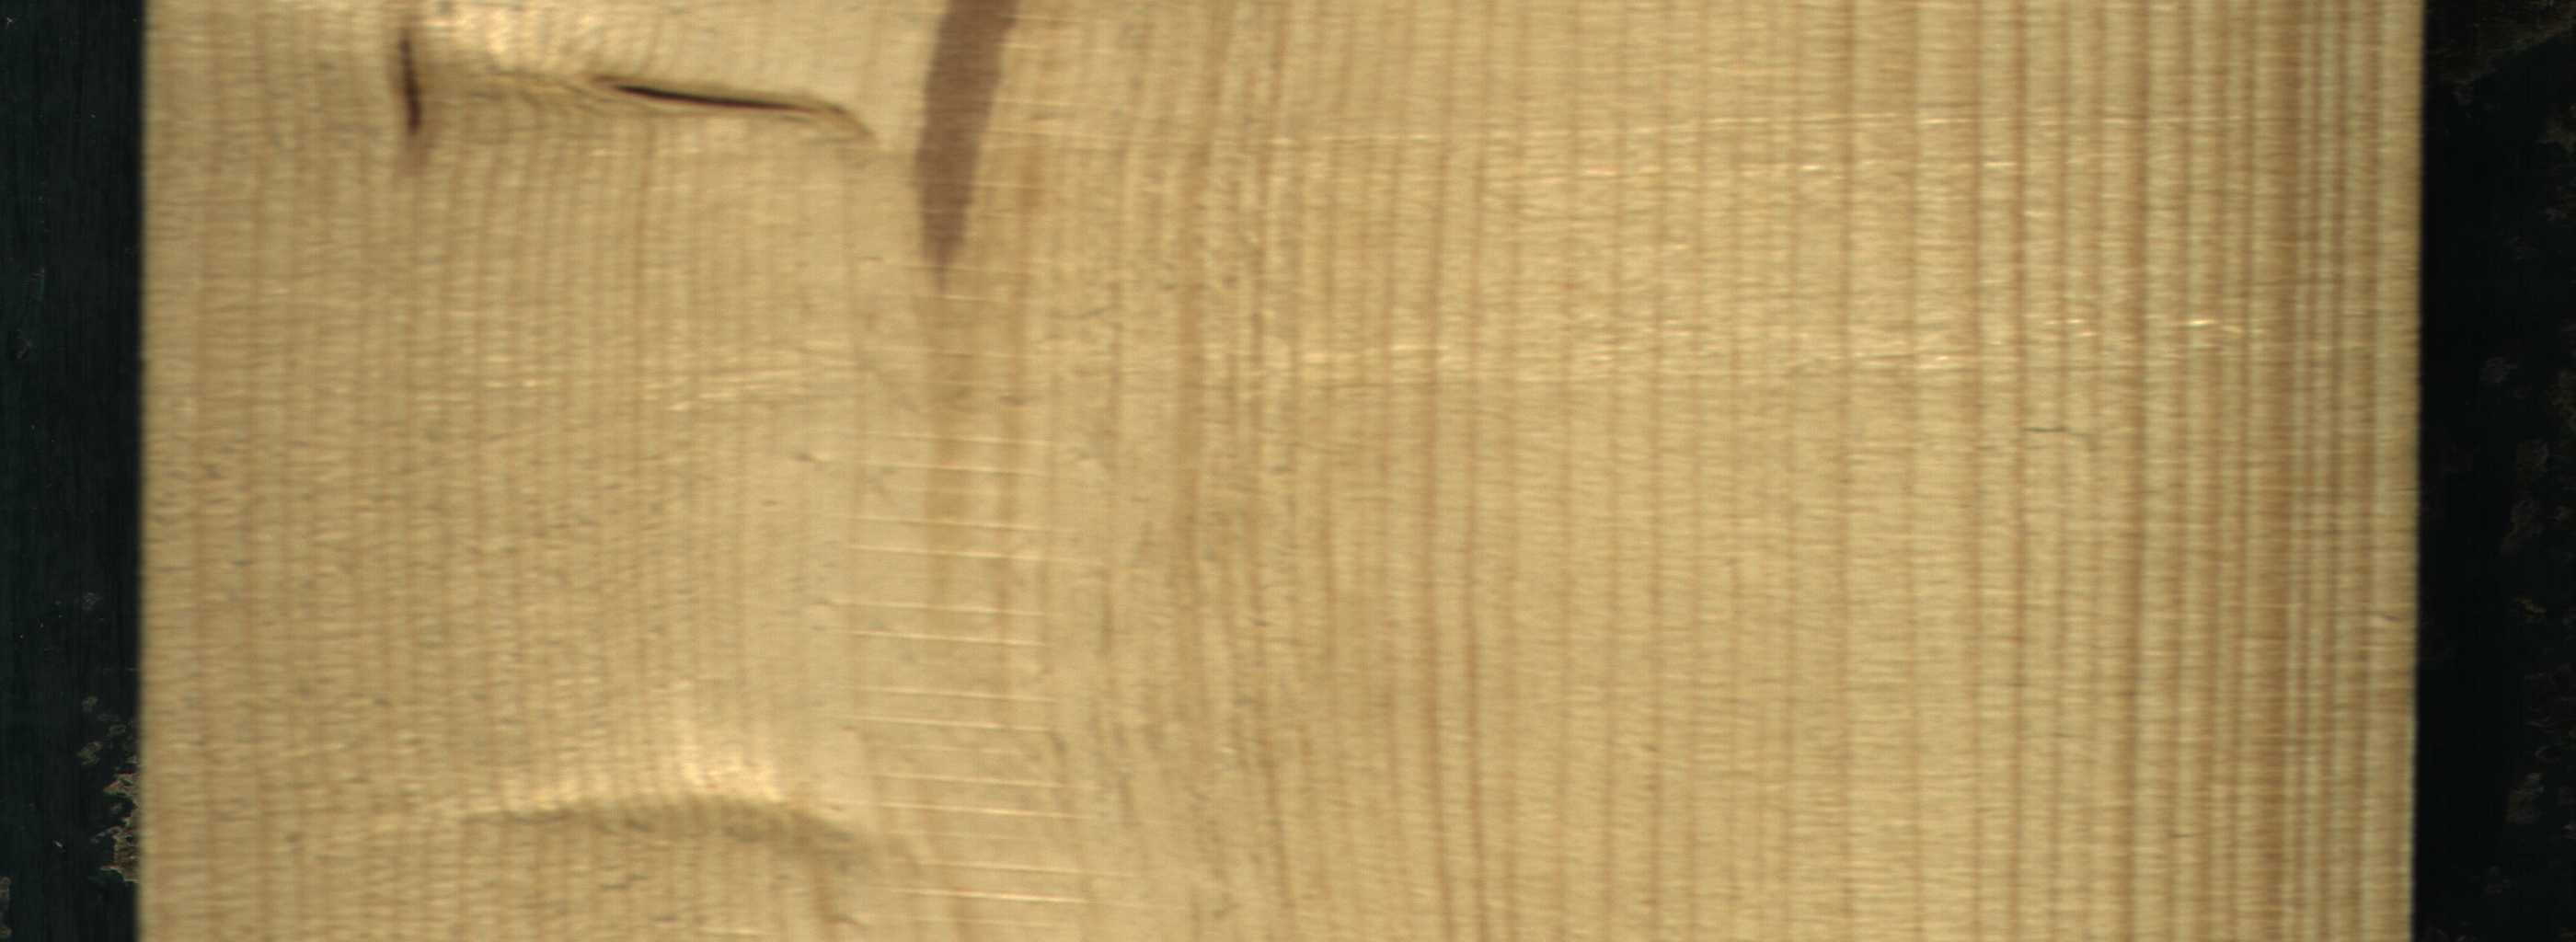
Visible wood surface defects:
Marrow
Dead_Knot
Dead_Knot